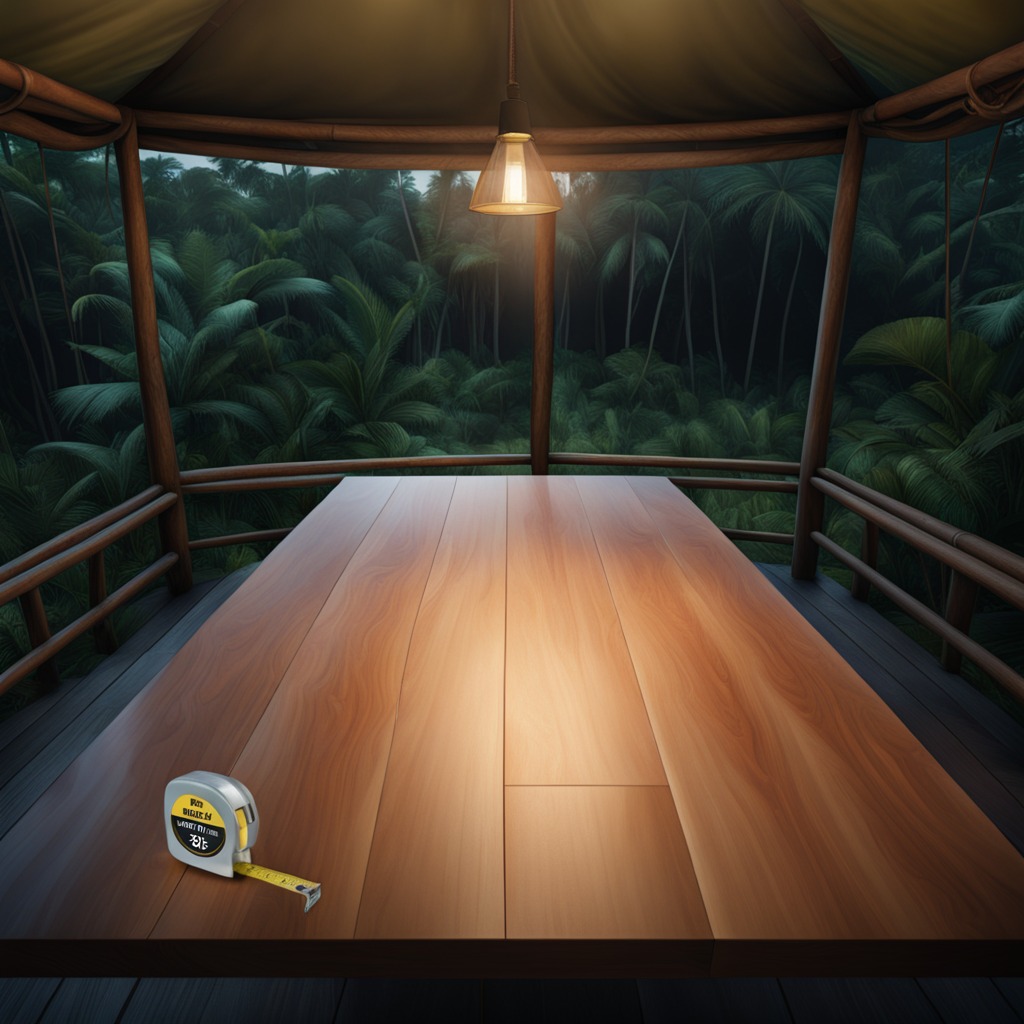
A measuring tape lies on a clean wooden table inside a jungle field workshop tent at night.